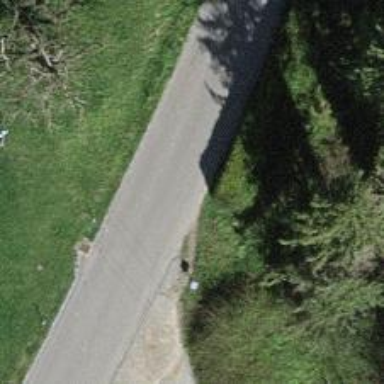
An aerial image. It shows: Unclassified road with asphalt surface.